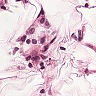
Metastatic tissue present: no